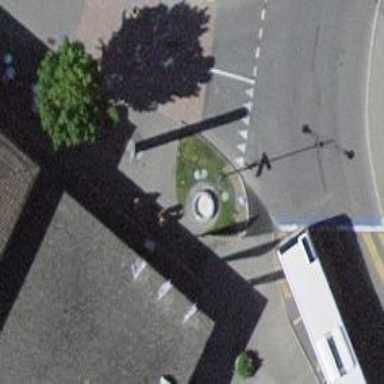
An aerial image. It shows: Fountain.